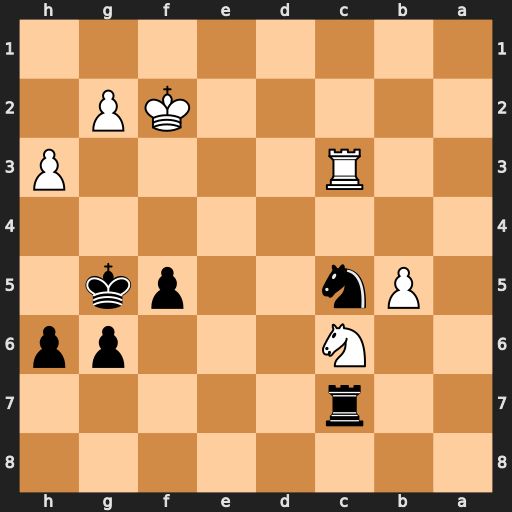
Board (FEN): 8/2r5/2N3pp/1Pn2pk1/8/2R4P/5KP1/8
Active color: b
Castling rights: -
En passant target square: -
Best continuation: Ne4+ Ke3 Nxc3